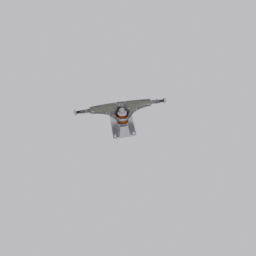
Label: mechanical